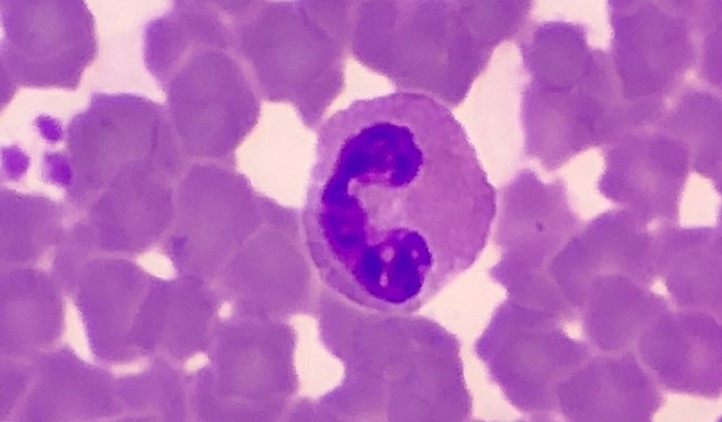
White blood cell type: Eosinophil